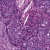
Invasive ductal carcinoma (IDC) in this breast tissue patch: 1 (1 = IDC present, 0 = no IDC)